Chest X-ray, PA view. Patient: 54 years old, sex F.
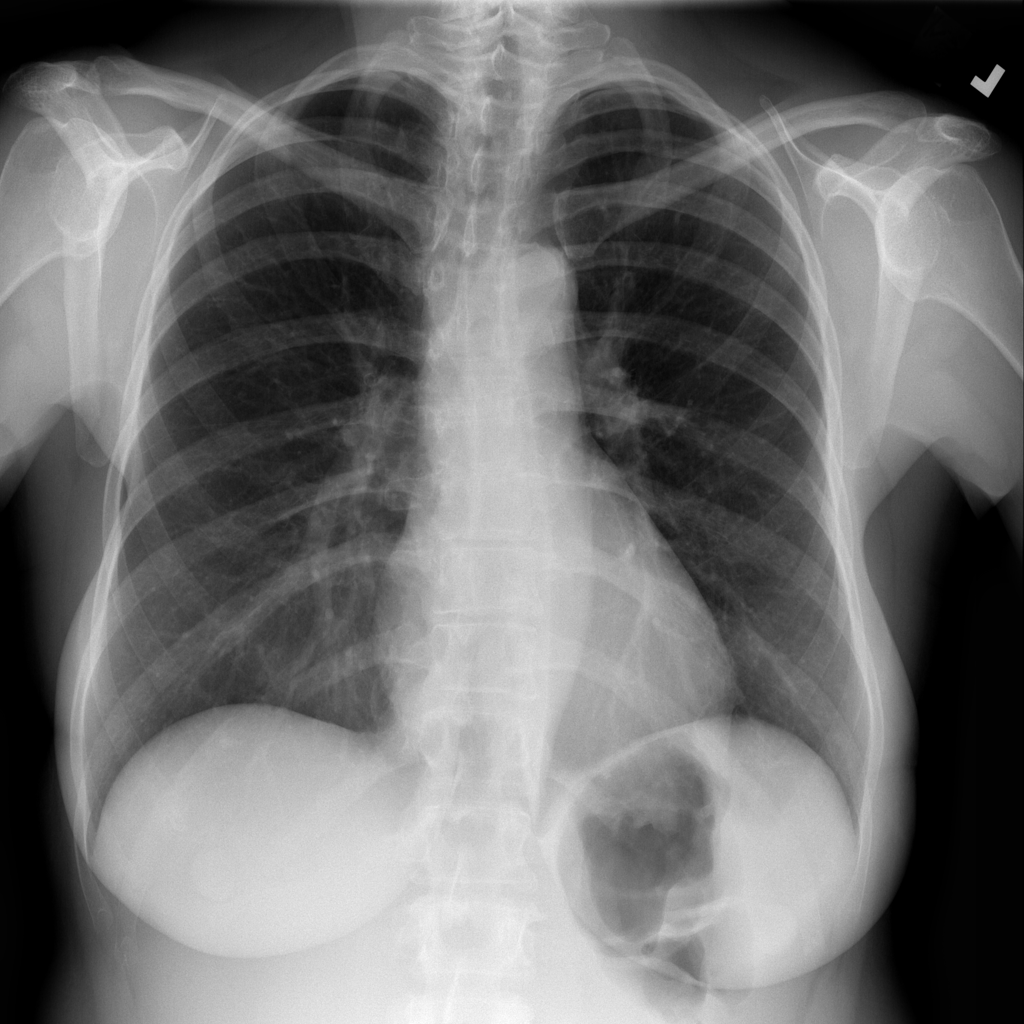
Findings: Pneumothorax